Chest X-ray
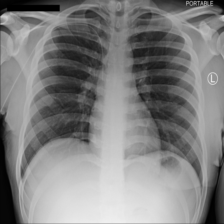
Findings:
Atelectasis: negative
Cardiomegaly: negative
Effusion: negative
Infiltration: negative
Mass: negative
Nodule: negative
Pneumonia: negative
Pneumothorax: negative
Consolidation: negative
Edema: negative
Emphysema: negative
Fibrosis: negative
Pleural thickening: negative
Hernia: negative